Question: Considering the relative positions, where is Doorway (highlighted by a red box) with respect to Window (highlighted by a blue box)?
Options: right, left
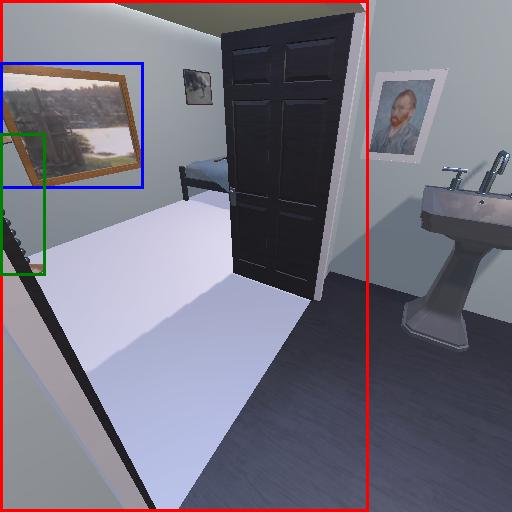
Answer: right